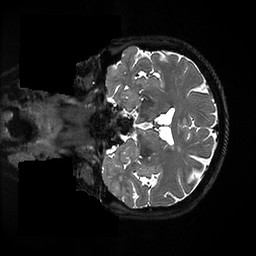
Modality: T2w
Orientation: coronal
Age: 62
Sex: female
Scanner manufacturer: ge
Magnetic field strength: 3 T
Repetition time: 3.202 s
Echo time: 0.06575 s